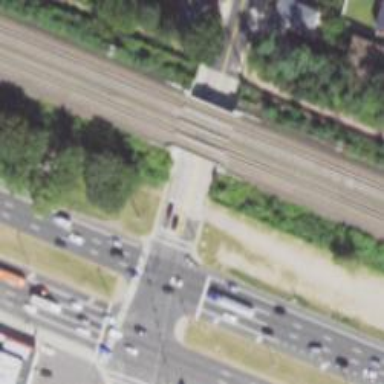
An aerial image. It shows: Railway bridge with electrified rail tracks.